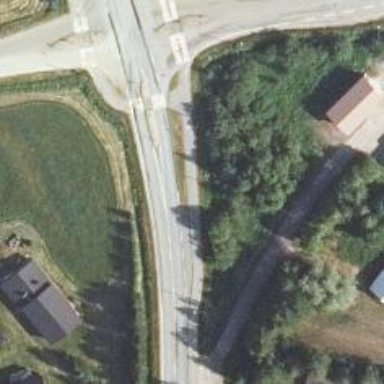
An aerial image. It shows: Asphalt cycleway.